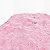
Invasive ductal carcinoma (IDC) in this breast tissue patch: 0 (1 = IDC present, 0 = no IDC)